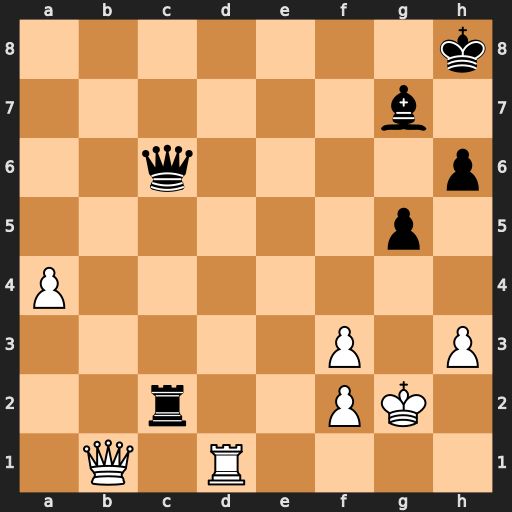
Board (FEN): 7k/6b1/2q4p/6p1/P7/5P1P/2r2PK1/1Q1R4
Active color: w
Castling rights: -
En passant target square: -
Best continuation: Rd8+ Kh7 Rd2